Field crop: maize
Growth stage: 2
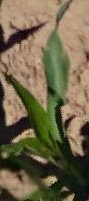
Species: maize